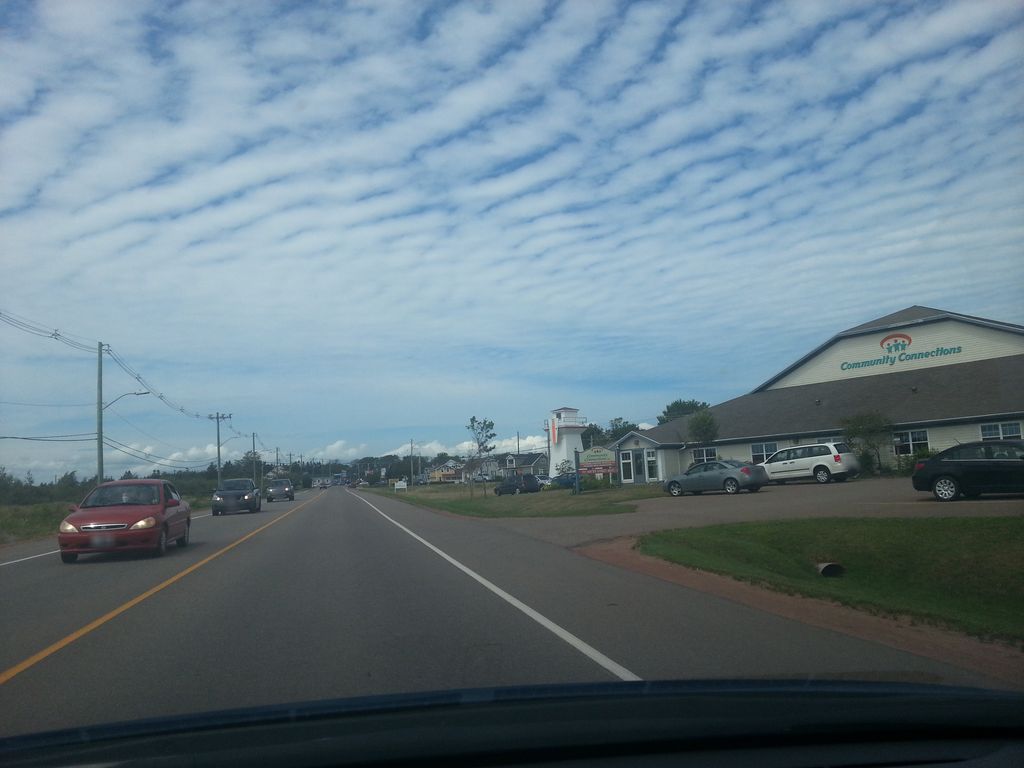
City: charlottetown